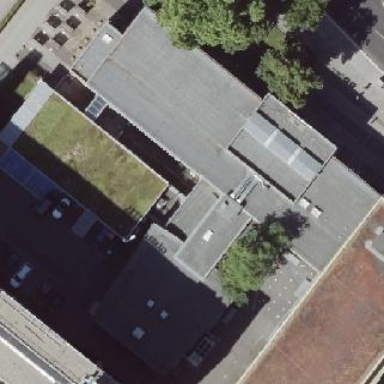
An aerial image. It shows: Building with flat roof.